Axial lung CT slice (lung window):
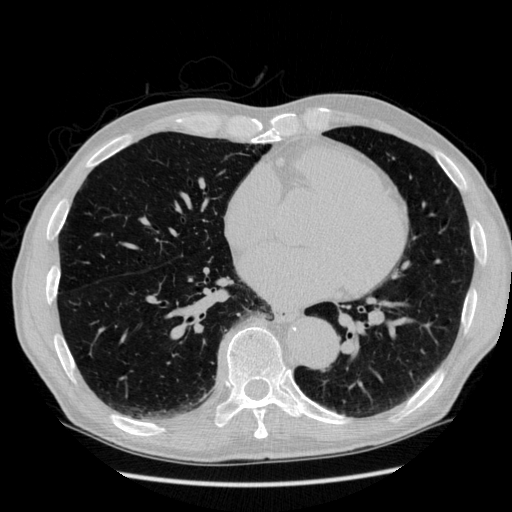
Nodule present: no